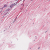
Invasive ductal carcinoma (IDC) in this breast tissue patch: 1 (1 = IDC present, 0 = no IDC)